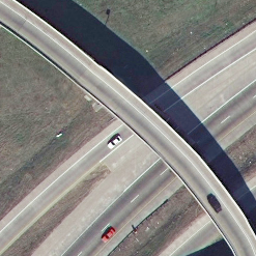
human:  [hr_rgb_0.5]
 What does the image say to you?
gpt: overpass